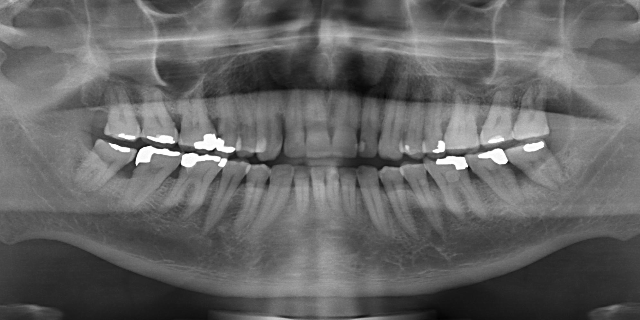
adult